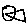
Label: fish